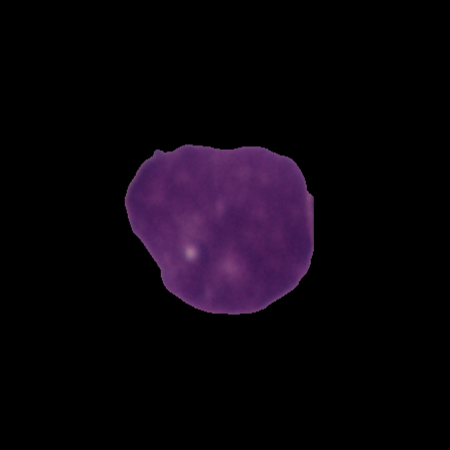
Label: cancer